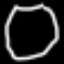
Label: octagon